Interaction volume radius: 5 \u00c5
Interaction volume height: 10 \u00c5
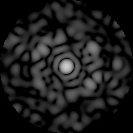
Disorder parameter: 0.8131